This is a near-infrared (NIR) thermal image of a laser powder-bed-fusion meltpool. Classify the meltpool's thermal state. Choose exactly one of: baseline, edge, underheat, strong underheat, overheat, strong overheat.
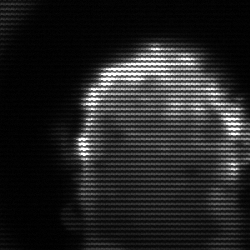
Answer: baseline